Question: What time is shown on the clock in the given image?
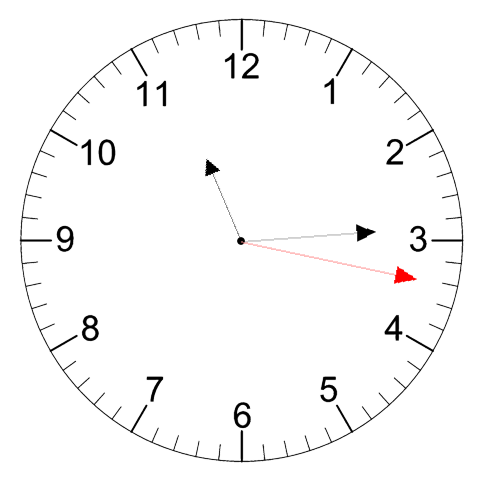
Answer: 11:14:17